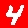
Digit: 4